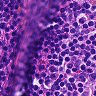
Metastatic tissue present: no